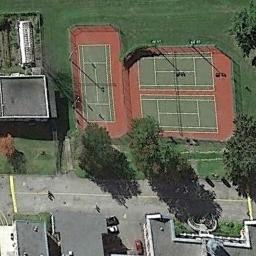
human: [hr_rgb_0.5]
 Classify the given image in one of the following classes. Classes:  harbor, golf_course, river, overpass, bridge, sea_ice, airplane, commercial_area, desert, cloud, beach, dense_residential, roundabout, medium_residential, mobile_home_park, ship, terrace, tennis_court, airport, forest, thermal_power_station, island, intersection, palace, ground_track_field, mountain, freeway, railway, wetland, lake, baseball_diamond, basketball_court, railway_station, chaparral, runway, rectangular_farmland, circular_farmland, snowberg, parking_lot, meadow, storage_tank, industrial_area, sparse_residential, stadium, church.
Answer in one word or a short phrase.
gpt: tennis_court